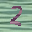
Label: 2